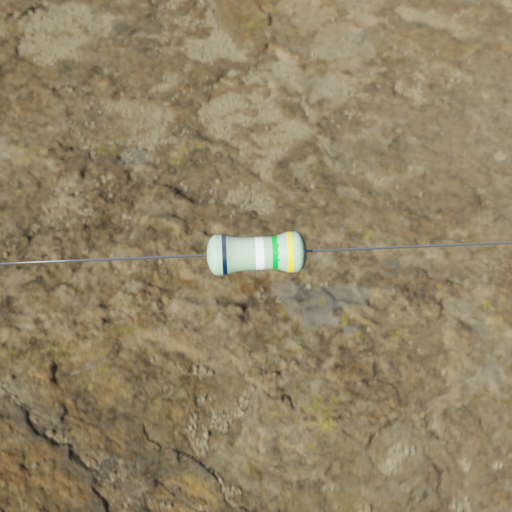
Resistor colour bands (in order): black, white, green, yellow